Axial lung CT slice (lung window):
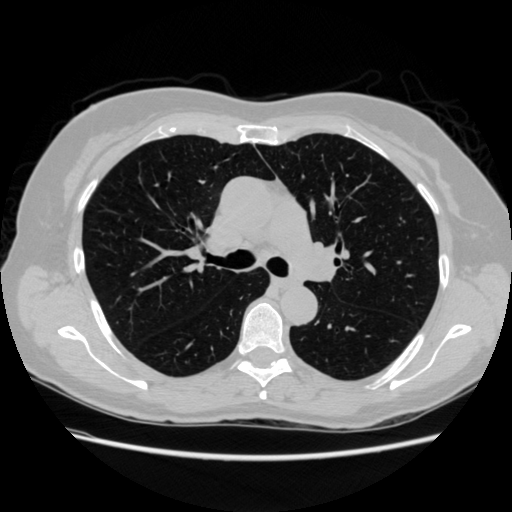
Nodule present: no